Question: I'm trying to build a single pages.php file which I can pass slug information too and use mod-rewrite to make database output look like actual pages.
The problem is that the code works but only with integers being passed. If I pass the page_id it will make the call and work, if I pass page_slug it will fail.
Here is my rewrite rule
'''
RewriteRule ^service/(.*)$ pages.php?pid=$1 [QSA,L]
'''
And here is the select query in pages.php to which I'm using require_once("Database.php"); to call the database file.
'''
$sql = "
SELECT
page_title,
page_html_title,
page_slug,
page_content
FROM pages
WHERE page_slug = $pid
";
$q = $db->query($sql);
$q->setFetchMode(PDO::FETCH_ASSOC);
$r = $q->fetch();
'''
The data is put into html in following matter {$r['page_title']}
> Paste for pages.php <URL>
Here is database tables

Known problem.
> SELECT page_slug
returns empty page, with no error or source code anywhere.
> SELECT page_id
returns the page truth pages.php?pid=zzzzzz or rewrite service/zzzzz.html I'm not sure why I can't pull page slug from database when I have done it in past with usernames and other random data. But in the provided $sql code it does not want to work.
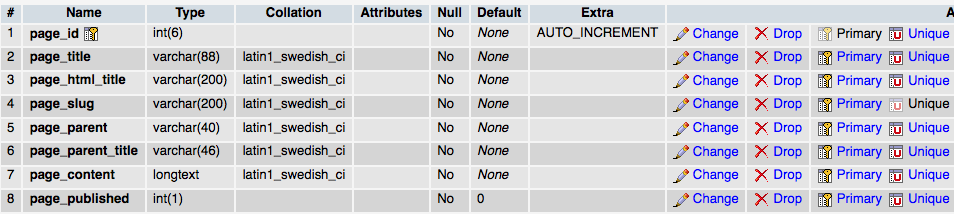
Answer: You need single quotes (or properly escaped double quotes) around '$pid' in the query. Also, as pointed out in the comments, you are wide open to SQL injection and need to address that immediately.